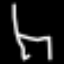
Label: chair